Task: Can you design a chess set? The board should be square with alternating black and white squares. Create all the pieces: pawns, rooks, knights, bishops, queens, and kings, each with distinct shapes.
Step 2208:
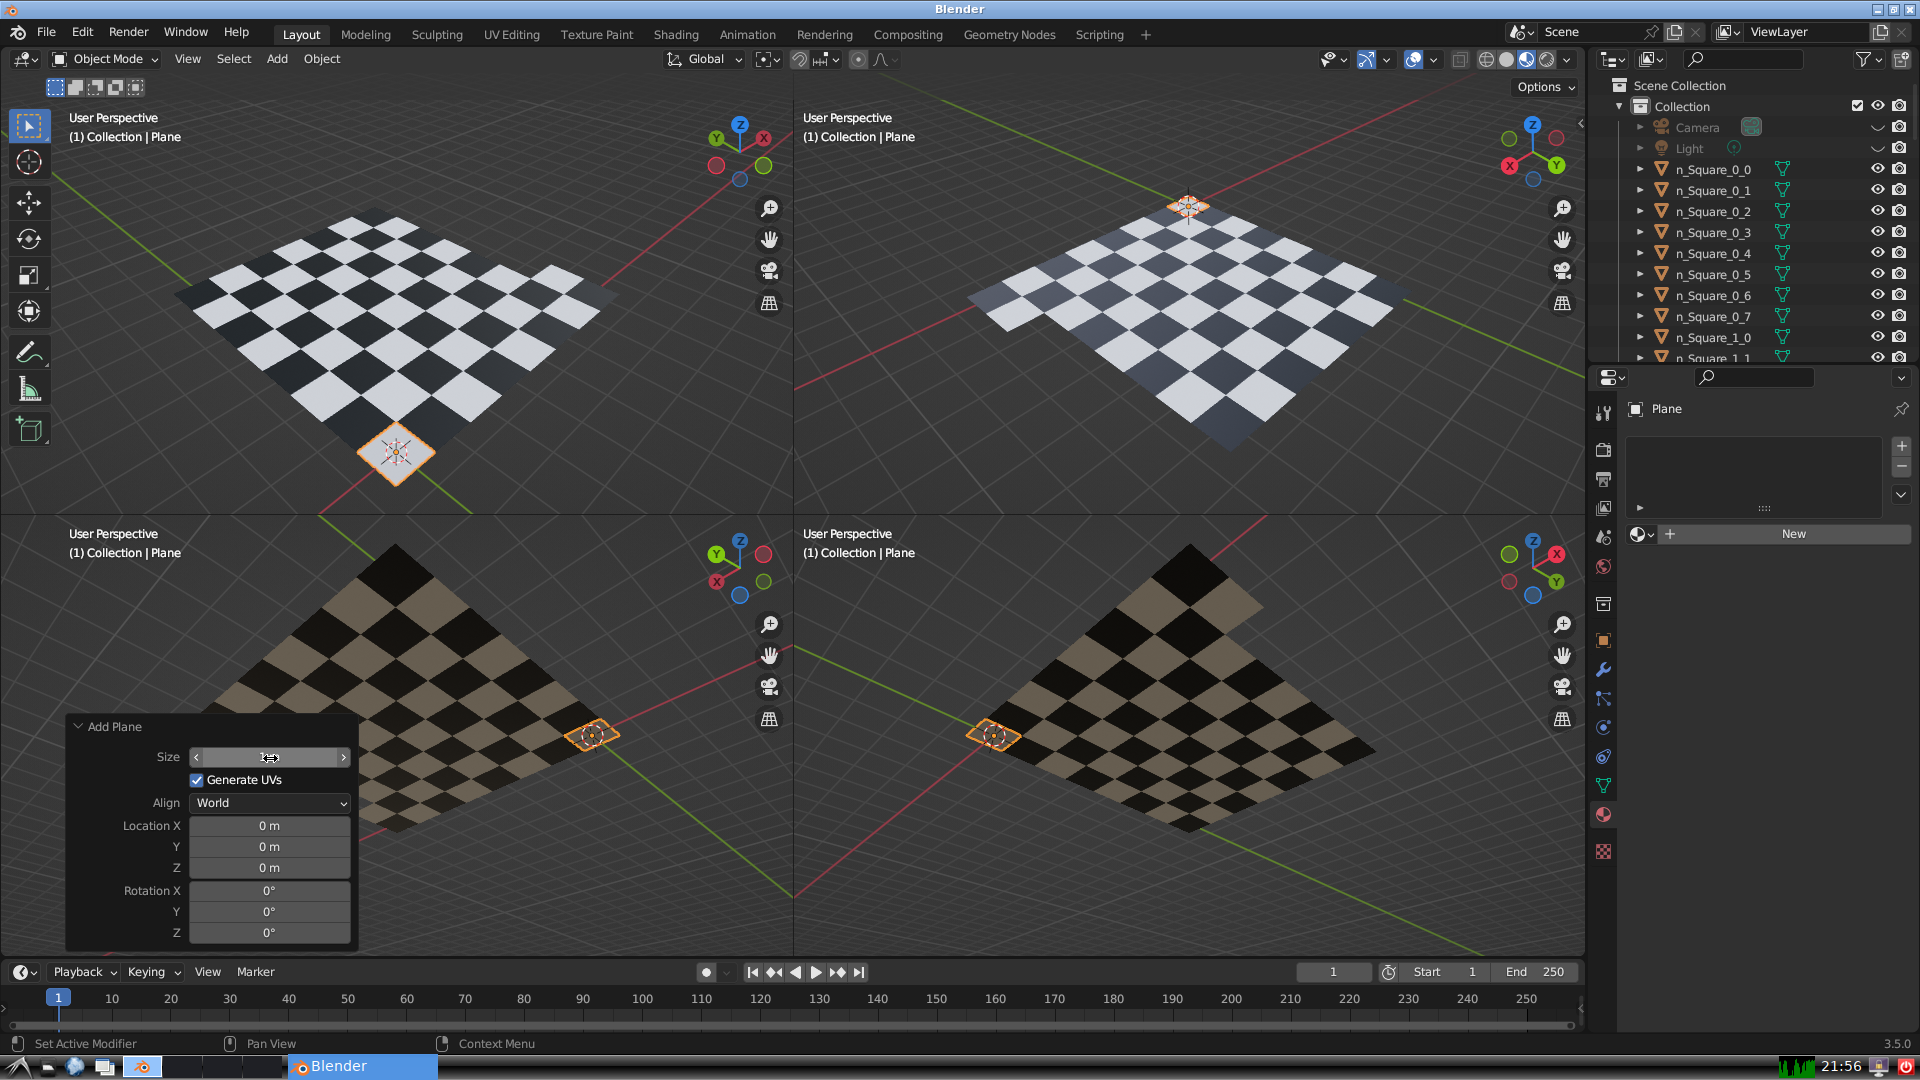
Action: {"mouse_move": [960, 540]}